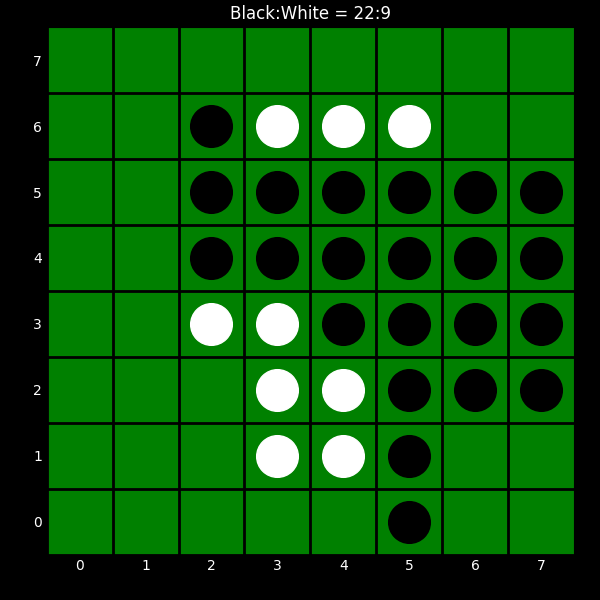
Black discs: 22
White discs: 9